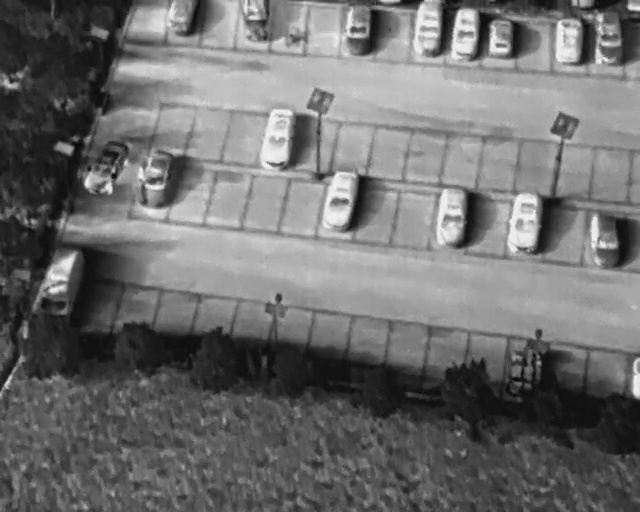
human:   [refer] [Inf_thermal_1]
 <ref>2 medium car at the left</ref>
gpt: <box>[[12, 29, 21, 35, 26], [19, 31, 28, 37, 12]]</box>

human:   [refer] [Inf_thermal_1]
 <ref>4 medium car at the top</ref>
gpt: <box>[[38, 24, 48, 30, 6], [51, 2, 60, 8, 2], [62, 3, 71, 8, 2], [36, 0, 43, 7, 2]]</box>